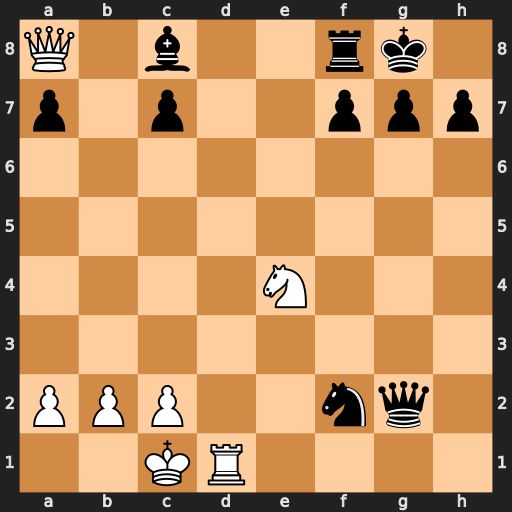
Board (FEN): Q1b2rk1/p1p2ppp/8/8/4N3/8/PPP2nq1/2KR4
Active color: w
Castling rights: -
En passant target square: -
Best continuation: Nf6+ Kh8 Qxg2